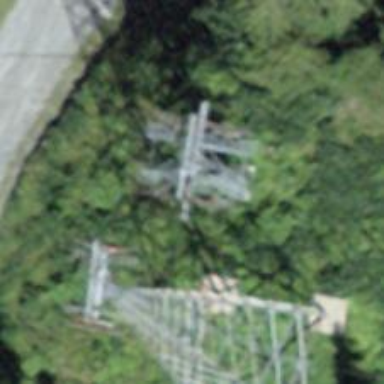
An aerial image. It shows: Pylon used for aerialway.